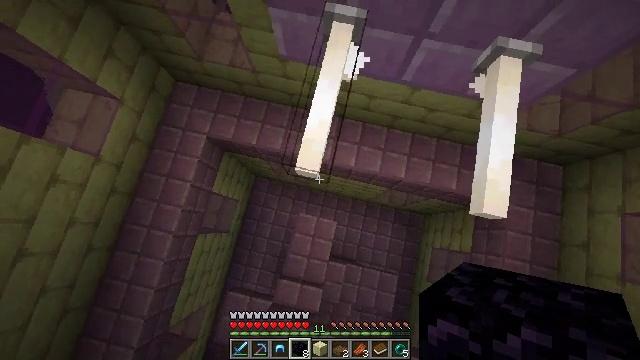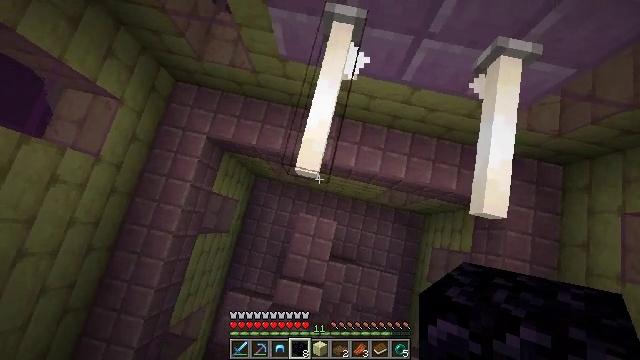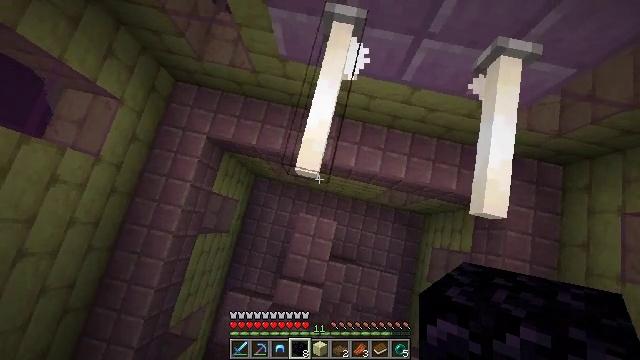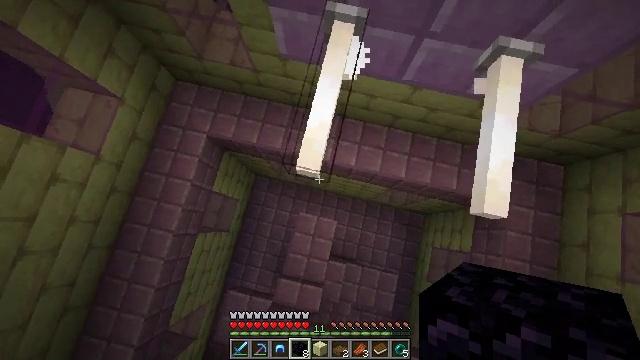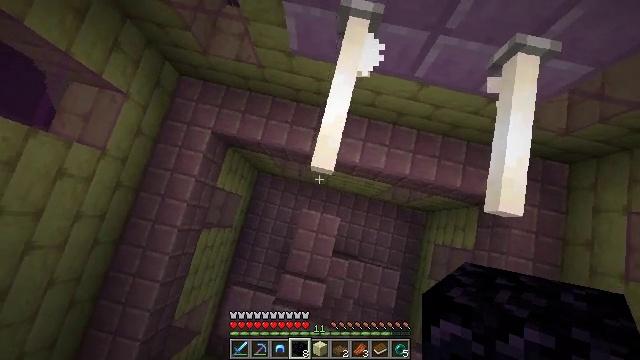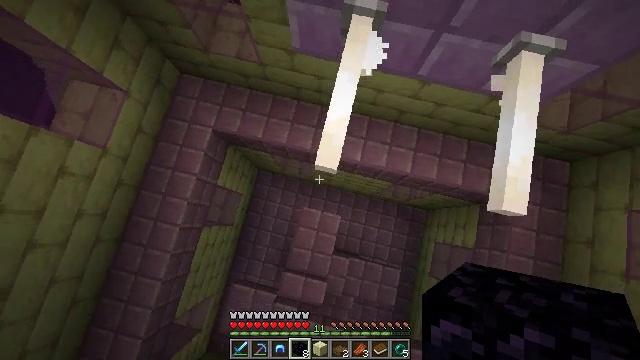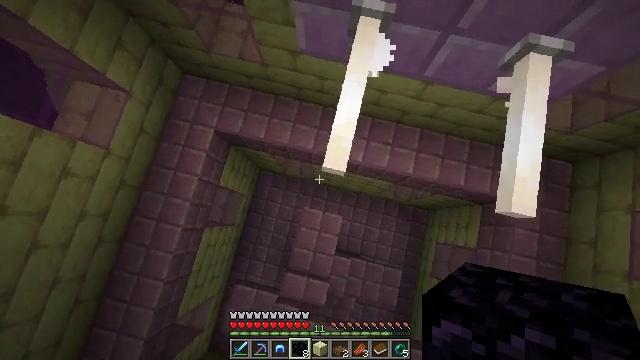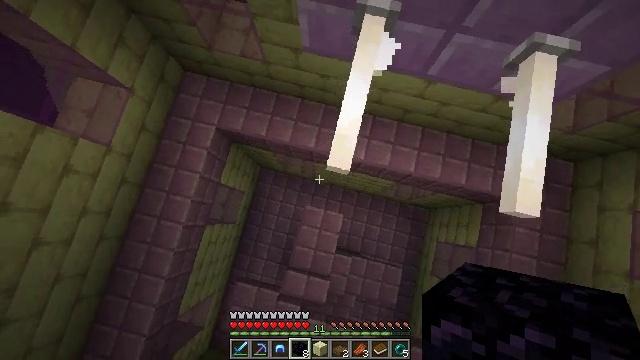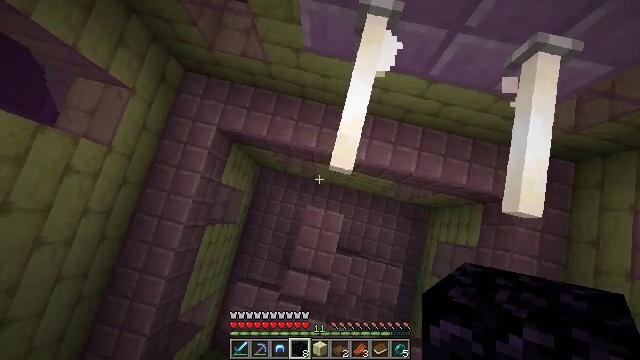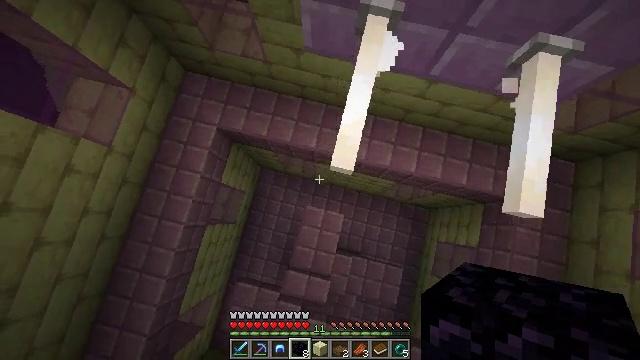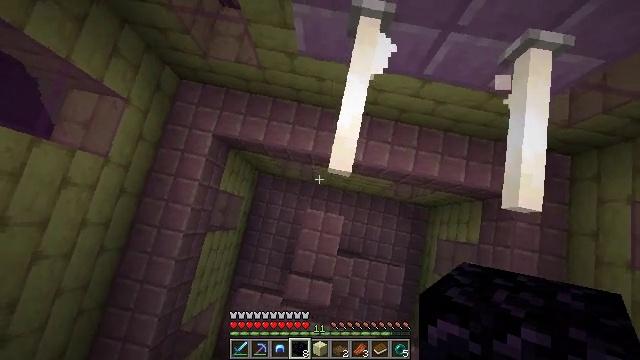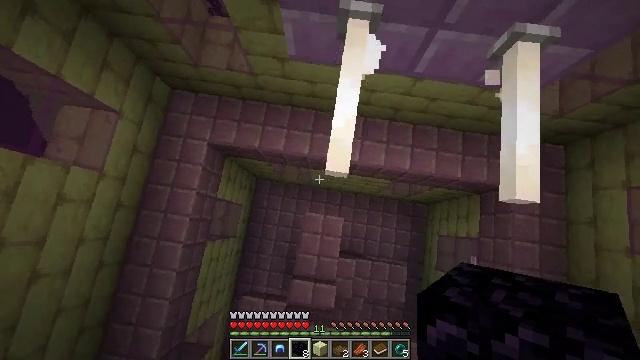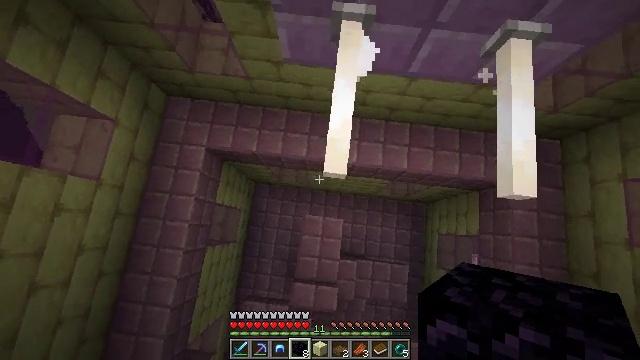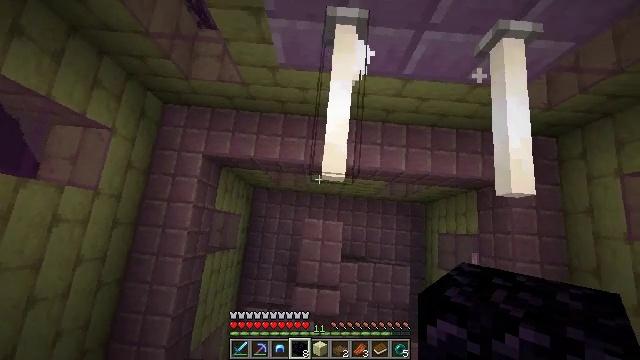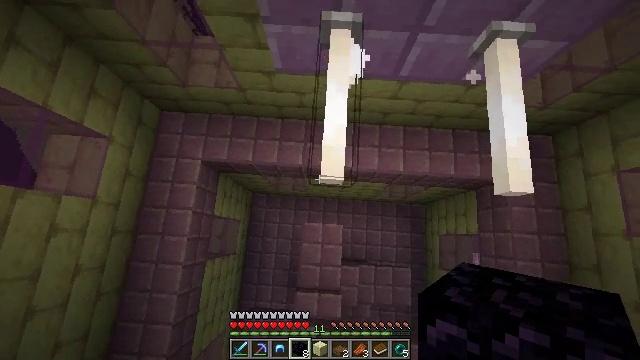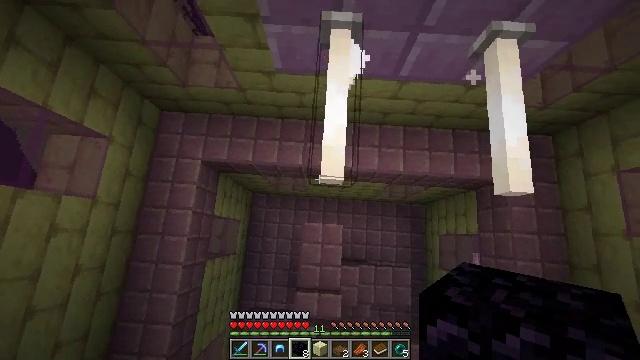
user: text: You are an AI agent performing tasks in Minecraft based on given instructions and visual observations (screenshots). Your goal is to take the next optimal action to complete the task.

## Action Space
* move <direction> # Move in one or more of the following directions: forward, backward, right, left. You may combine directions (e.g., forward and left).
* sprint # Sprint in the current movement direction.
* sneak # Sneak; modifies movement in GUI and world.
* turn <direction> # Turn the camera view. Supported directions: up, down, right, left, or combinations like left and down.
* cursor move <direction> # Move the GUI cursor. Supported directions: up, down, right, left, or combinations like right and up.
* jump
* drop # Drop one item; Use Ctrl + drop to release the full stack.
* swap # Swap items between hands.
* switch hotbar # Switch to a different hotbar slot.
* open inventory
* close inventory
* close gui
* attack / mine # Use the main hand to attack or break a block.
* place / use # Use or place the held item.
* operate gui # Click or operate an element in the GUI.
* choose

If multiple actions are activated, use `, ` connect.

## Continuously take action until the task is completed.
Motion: motion action
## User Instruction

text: Break the end rod from its place.
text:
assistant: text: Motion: sneak, use / place
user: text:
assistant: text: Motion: sneak, use / place
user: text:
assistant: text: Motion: move left, sneak, use / place
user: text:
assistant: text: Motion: move left, sneak
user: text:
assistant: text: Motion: move left, sneak
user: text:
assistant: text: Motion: sneak
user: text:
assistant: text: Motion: sneak
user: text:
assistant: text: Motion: sneak, use / place
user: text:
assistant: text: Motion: sneak, use / place
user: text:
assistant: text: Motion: sneak, turn right
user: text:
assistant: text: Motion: sneak, turn right
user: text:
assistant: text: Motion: sneak, turn right
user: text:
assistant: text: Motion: sneak, turn right
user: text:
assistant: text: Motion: sneak, turn right
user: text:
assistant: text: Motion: sneak
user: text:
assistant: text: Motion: sneak, use / place
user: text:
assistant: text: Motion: sneak, use / place
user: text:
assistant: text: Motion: sneak, use / place
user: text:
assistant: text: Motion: sneak, turn right
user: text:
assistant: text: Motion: sneak
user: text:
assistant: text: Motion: sneak
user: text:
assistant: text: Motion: sneak, use / place
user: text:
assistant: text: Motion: sneak, use / place
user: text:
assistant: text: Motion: sneak, turn right, use / place
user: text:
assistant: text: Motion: sneak
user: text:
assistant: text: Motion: sneak, use / place
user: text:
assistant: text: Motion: sneak, use / place
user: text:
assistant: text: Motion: sneak, use / place
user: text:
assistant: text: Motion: sneak
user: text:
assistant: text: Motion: sneak, use / place